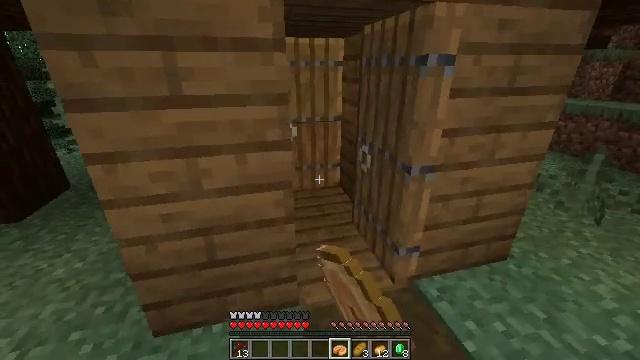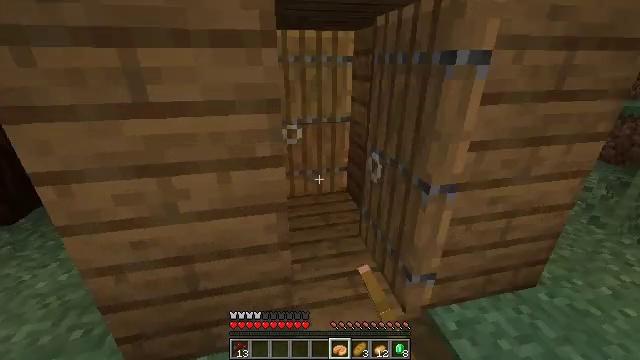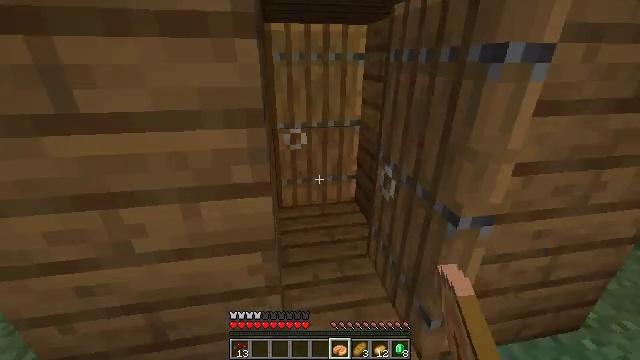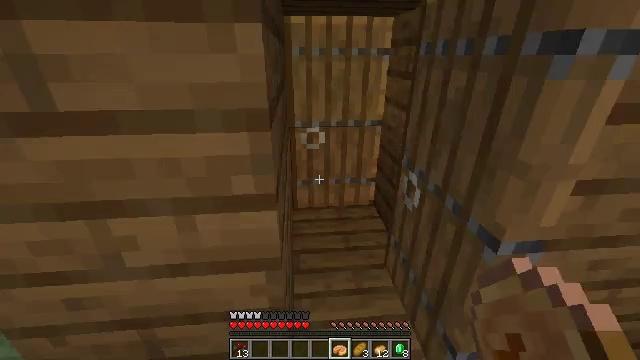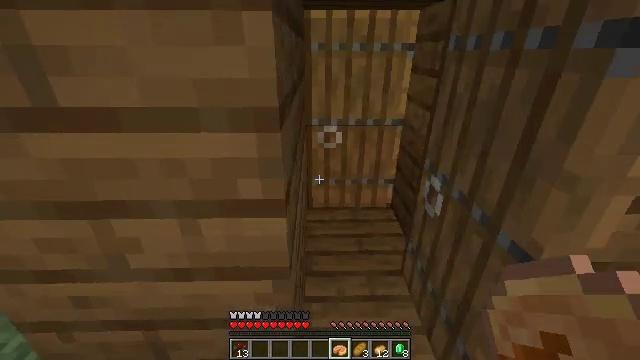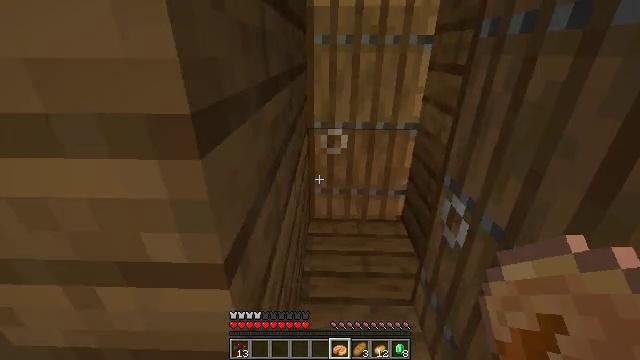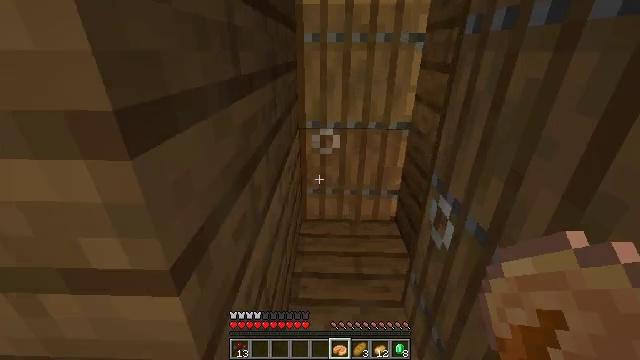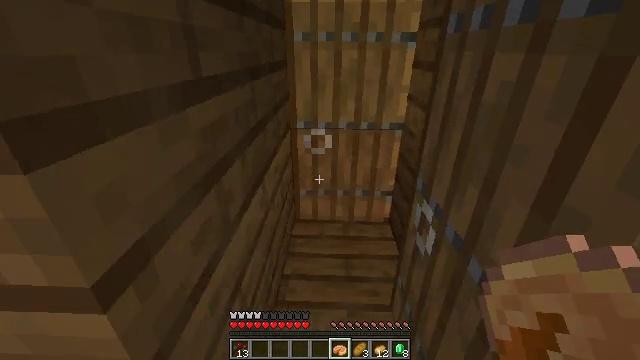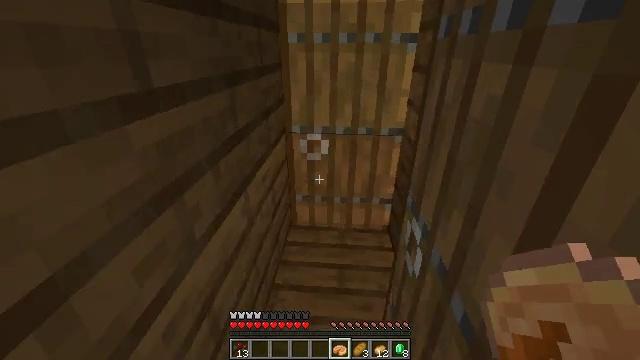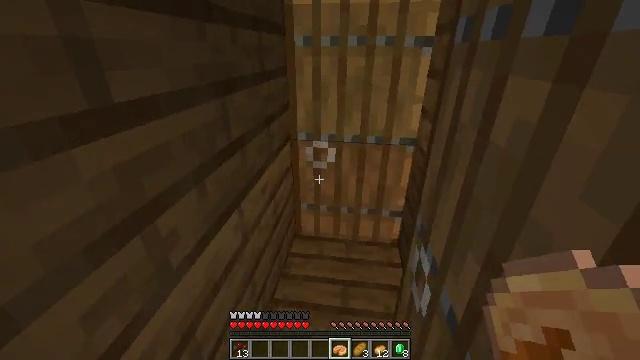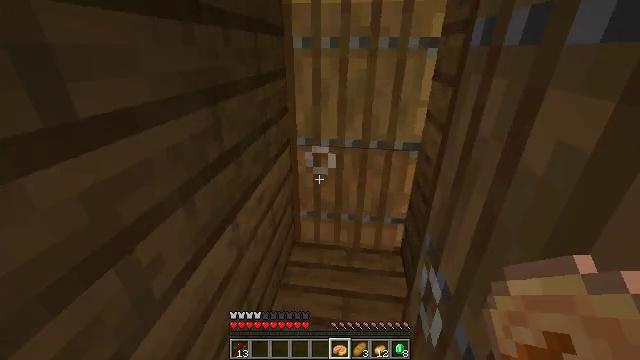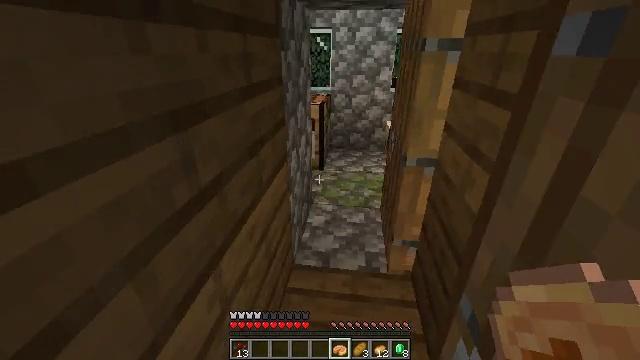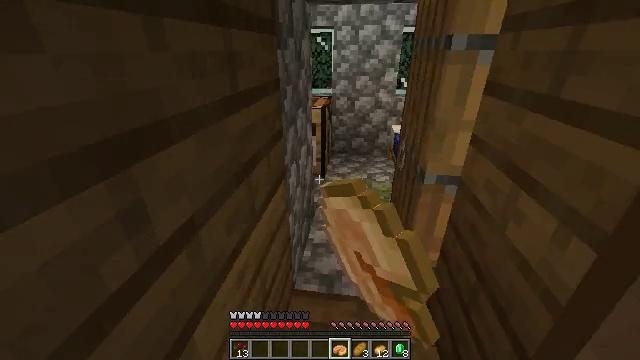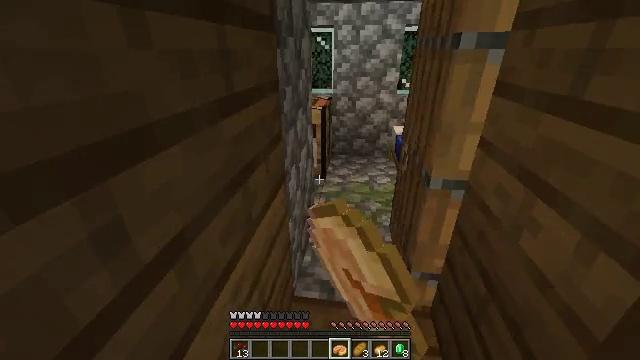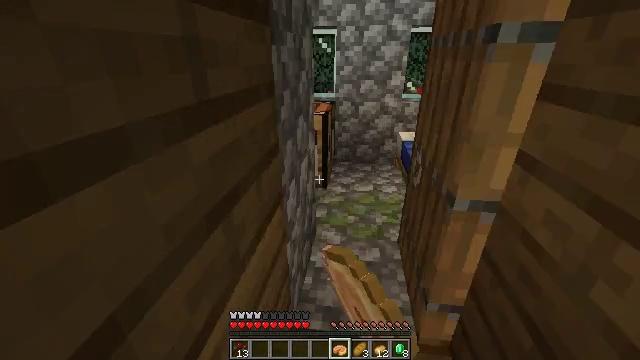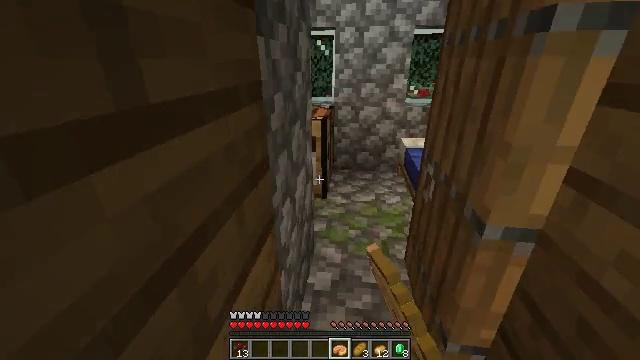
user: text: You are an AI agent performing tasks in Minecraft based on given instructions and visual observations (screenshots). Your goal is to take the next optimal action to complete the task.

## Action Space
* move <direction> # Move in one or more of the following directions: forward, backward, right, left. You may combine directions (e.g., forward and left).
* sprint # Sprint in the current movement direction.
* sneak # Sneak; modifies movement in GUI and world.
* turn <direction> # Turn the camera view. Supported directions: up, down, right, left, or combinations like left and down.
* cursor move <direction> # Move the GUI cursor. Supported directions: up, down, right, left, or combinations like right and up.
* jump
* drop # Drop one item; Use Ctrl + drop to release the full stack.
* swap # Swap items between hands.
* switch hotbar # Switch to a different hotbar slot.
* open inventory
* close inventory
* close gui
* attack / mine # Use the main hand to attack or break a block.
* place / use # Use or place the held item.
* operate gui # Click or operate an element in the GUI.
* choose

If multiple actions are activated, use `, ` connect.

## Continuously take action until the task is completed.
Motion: motion action
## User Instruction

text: Pick up the purple carpet from the ground.
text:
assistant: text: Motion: move forward, turn left and down
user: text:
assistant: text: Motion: move forward, turn left
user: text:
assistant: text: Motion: move forward, turn left
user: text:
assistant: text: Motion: move forward, turn left
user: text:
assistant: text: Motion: move forward and move right, turn left
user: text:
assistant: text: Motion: move forward and move right
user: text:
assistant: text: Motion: move forward and move right
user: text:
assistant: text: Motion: move forward and move right, turn left
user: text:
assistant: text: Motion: move forward, turn left
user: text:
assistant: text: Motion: move forward
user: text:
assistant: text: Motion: move forward, use / place
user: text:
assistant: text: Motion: move forward, use / place
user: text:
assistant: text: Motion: move forward, use / place
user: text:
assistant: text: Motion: move forward
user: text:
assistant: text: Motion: move forward
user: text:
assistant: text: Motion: move forward, turn right
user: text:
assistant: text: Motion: move forward, turn right and up
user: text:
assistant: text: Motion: move forward
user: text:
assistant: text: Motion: move forward
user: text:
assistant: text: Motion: move forward
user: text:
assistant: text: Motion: move forward
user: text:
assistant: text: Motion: move forward
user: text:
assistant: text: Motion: move forward
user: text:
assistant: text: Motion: move forward
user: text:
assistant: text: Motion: move forward, turn left and down
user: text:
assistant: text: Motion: move forward, turn left and down
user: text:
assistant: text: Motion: turn left and down
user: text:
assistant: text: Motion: turn left and down
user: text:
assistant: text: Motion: turn left and down
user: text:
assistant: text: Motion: no_op